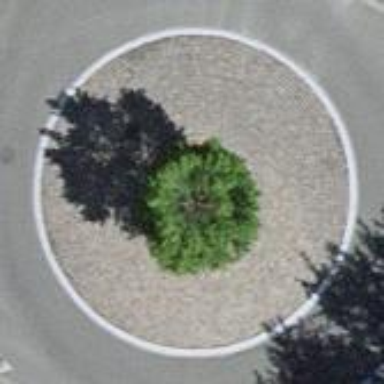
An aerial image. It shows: Tertiary road leading to roundabout.